Aerial crown-view tile of a tropical tree (Barro Colorado Island, Panama), acquired 20250512:
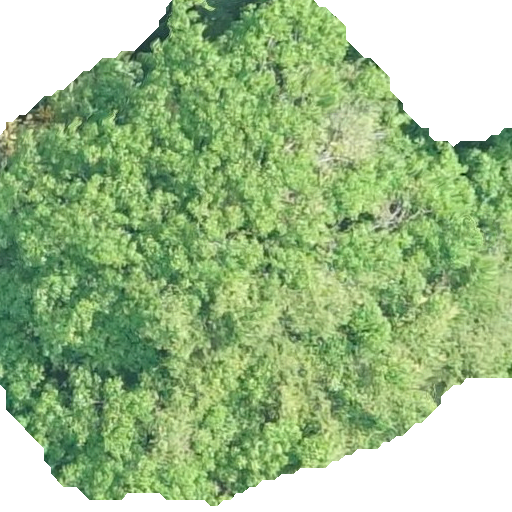
Species: Hura crepitans
GBIF accepted scientific name: Hura crepitans
Crown area: 319.617 m²